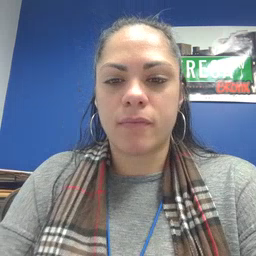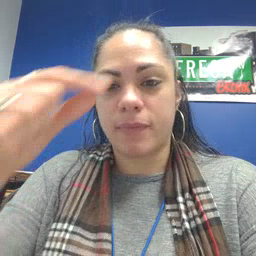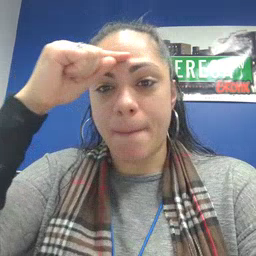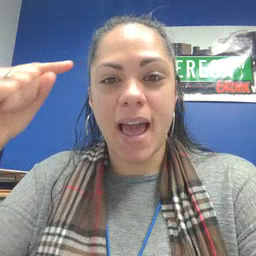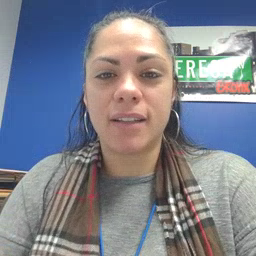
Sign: black